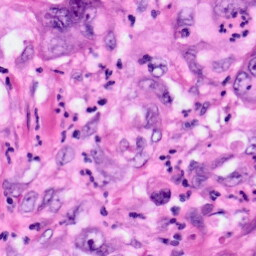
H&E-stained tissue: Pancreatic